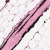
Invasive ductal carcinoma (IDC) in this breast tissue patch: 0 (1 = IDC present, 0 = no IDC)